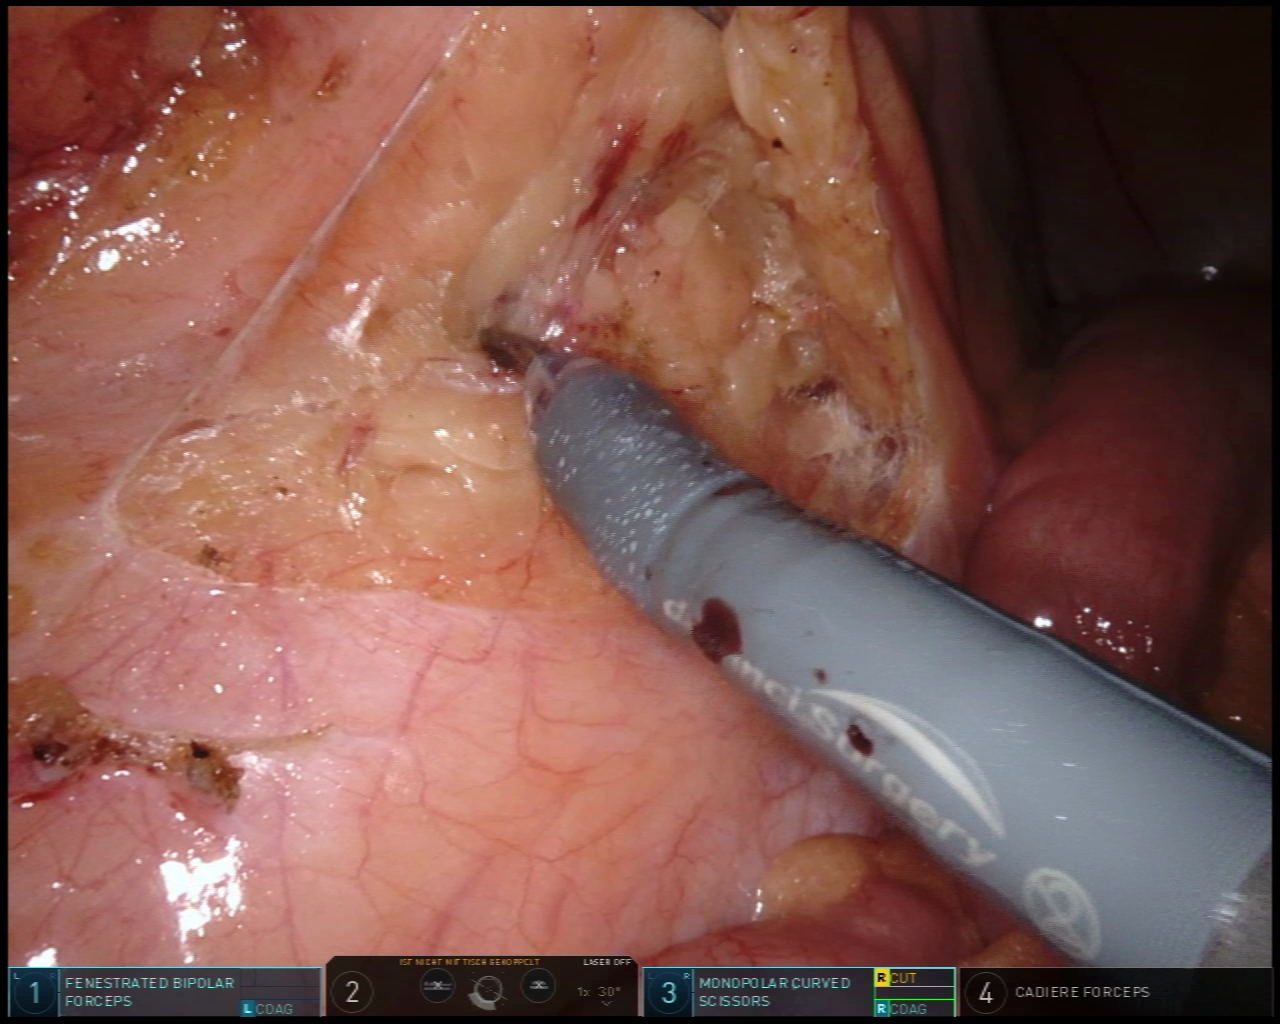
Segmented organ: small_intestine
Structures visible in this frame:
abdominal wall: yes
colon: no
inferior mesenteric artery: no
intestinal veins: no
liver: no
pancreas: no
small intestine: yes
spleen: no
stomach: no
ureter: no
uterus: no
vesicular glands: no